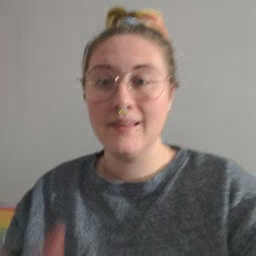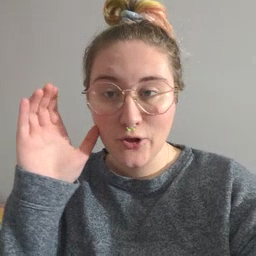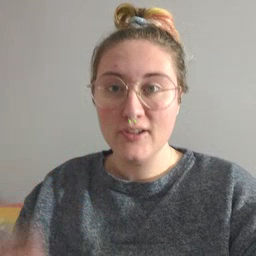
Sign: hear